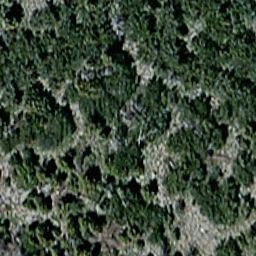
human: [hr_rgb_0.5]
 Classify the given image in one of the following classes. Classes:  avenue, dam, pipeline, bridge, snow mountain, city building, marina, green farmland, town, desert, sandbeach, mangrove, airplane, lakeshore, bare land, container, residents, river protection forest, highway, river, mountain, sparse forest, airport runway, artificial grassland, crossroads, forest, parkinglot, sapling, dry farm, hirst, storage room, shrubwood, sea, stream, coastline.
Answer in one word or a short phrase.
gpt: sparse forest